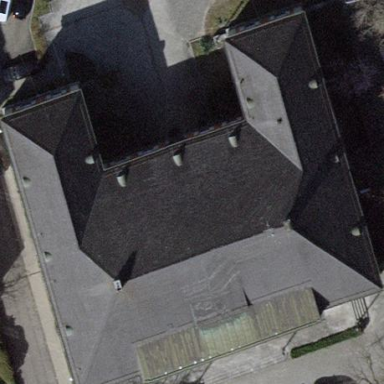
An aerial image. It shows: Parish hall serving as community center with religious affiliation.